Field crop: tomato
Growth stage: 1
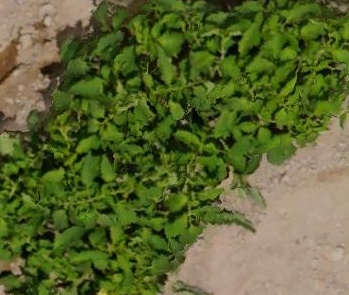
Species: tomato